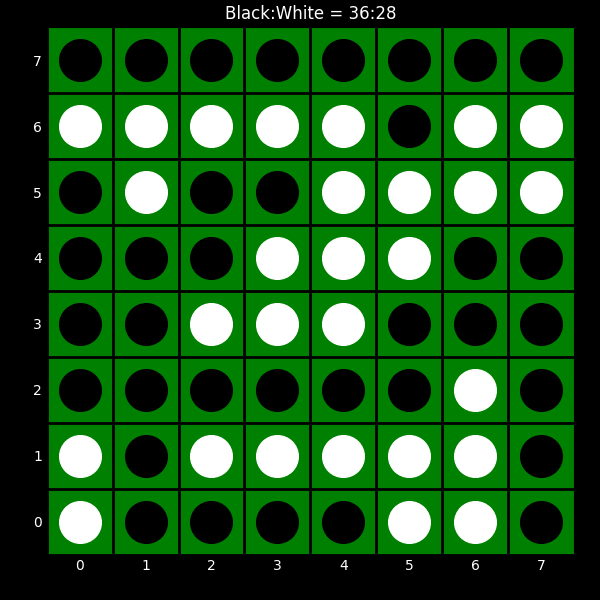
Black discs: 36
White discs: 28